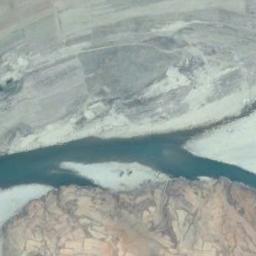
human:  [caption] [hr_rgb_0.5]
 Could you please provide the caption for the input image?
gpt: A curvy turquoise river with white sand on the banks and a turquoise and tan mixed land on both sides .

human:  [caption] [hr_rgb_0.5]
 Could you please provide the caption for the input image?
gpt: There are many trees on either side of the river .

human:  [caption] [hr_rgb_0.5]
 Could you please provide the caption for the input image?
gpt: The deep blue river goes through the wasteland .

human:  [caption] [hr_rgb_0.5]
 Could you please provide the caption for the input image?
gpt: The river goes through the bare land .

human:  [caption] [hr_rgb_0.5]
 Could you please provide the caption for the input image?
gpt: The green river is beside a white wilderness .